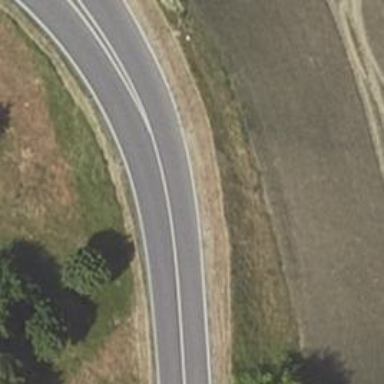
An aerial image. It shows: Trunk link highway.